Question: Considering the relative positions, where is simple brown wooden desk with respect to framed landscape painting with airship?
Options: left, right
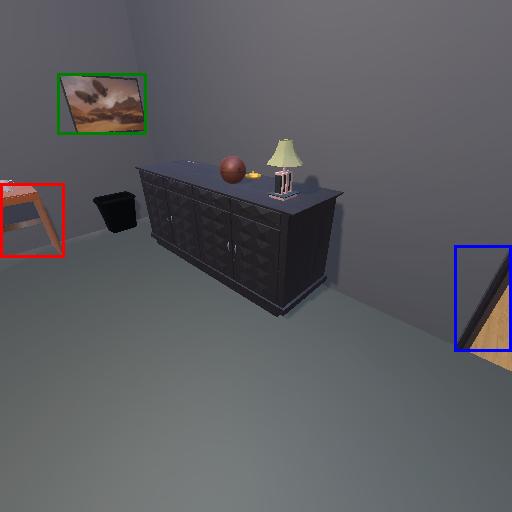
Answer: left